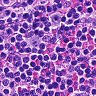
Metastatic tissue present: no